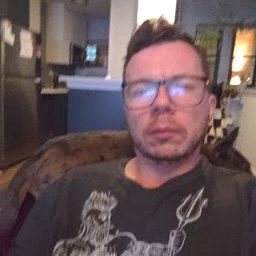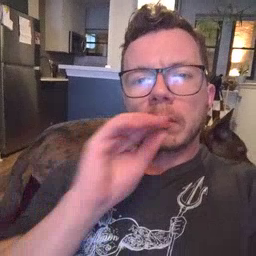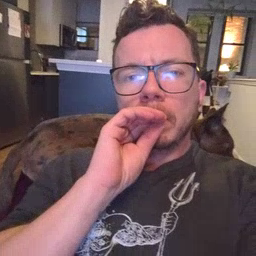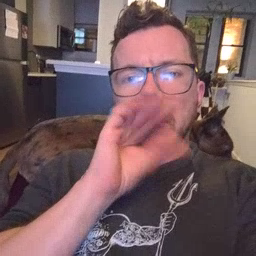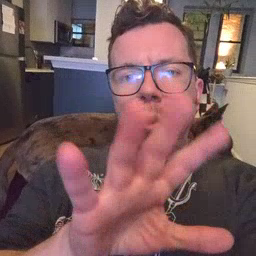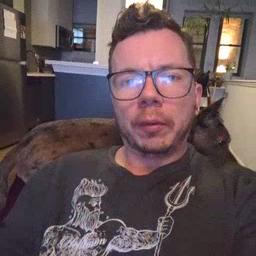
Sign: blow